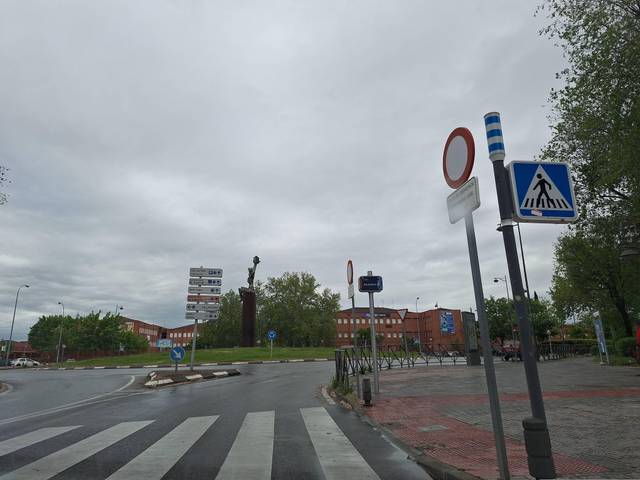
Region: Spain
Coordinates: 40.329, -3.753